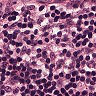
Metastatic tissue present: no